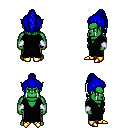
a pixel art fantasy rpg character, male body template, orc, green skin, gray robe, robe skirt, blue long topknot hairstyle, white cloth bracers, gold boots, four views (front, back, left, right), 2x2 character sprite sheet, small pixel art, hard edges, no anti-aliasing